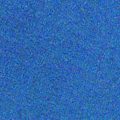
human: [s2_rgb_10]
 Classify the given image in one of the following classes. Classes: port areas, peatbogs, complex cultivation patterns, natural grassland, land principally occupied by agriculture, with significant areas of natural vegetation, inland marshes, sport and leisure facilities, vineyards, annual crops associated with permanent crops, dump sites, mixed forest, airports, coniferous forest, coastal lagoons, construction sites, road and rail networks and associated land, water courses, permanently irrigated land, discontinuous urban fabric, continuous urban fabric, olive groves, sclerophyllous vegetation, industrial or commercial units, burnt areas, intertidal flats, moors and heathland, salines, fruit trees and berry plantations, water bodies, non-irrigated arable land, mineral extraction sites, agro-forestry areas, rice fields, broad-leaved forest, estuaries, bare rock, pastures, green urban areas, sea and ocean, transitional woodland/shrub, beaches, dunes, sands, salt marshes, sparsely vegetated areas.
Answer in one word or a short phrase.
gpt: sea and ocean